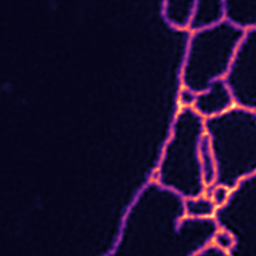
Label: Super-resolution ER image